Aerial crown-view tile of a tropical tree (Barro Colorado Island, Panama), acquired 20250715:
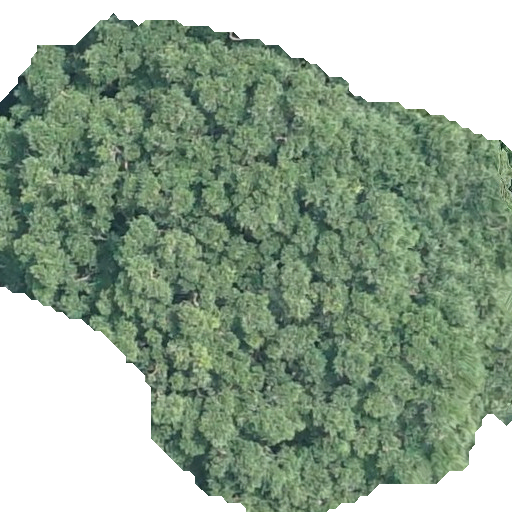
Species: Brosimum alicastrum
GBIF accepted scientific name: Brosimum alicastrum
Crown area: 297.069 m²